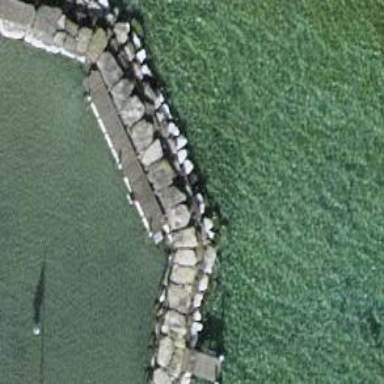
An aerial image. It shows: Man-made pier.